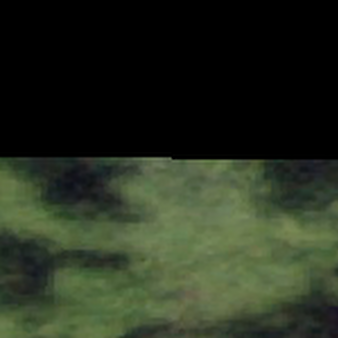
Label: other